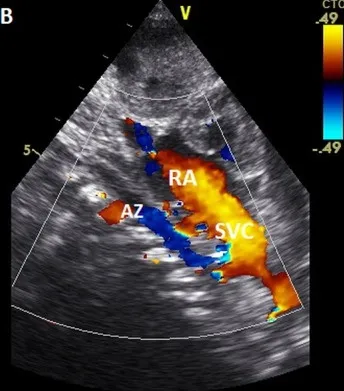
Echocardiography (2D and color Doppler, A, B, respectively) subcostal view, showing the ascending of azygos vein in the posterior mediastinum before entering in the superior vena cava. AZ, Azygos vein; RA, right atrium; SVC, superior vena cava.
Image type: radiology (ultrasound)